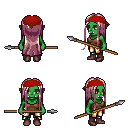
a pixel art fantasy rpg character, female body template, orc, green skin, brown pirate shirt, gold greaves, white blonde extra-long hairstyle, red bandana, maroon shoes, spear, four views (front, back, left, right), 2x2 character sprite sheet, small pixel art, hard edges, no anti-aliasing